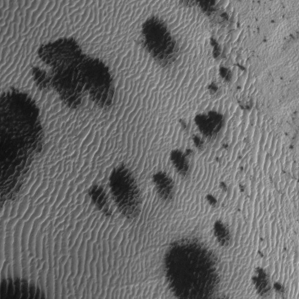
Label: frost